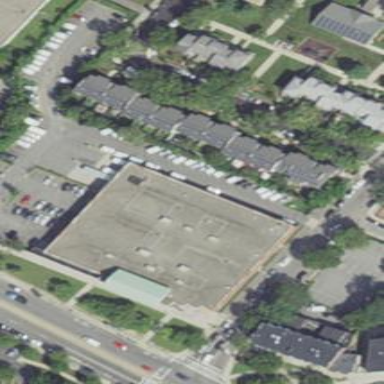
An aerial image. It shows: Building serving as post office.